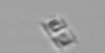
Label: Bacillariophyceae_morphotype1